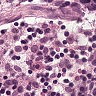
Metastatic tissue present: no